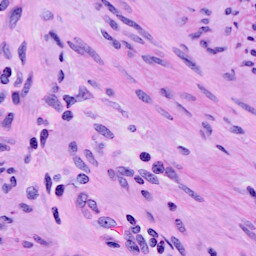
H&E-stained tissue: Cervix